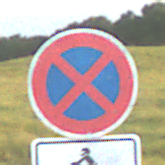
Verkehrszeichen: AbsolutesHalteverbot
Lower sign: EinspurigeFahrzeugeFrei3
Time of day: SunriseSunset
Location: Outdoor (Nature)
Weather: PartlyCloudy
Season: NotSpecified
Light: Natural